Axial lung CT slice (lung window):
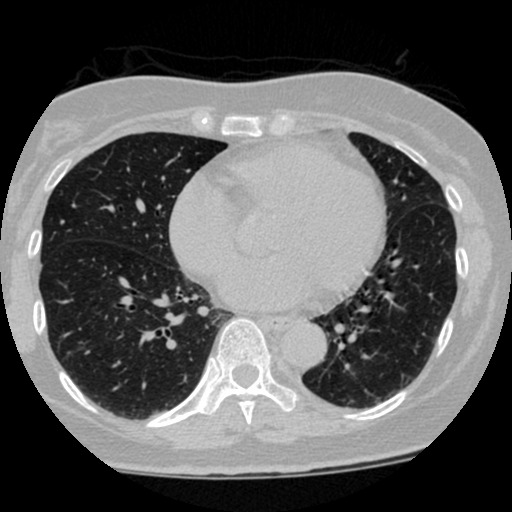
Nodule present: no